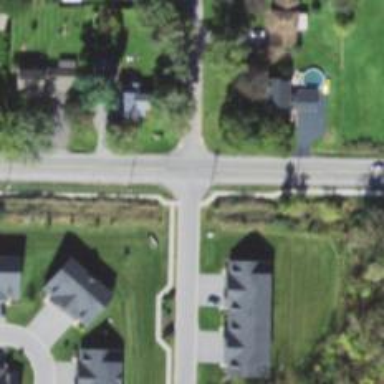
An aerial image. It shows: Road with stop sign.